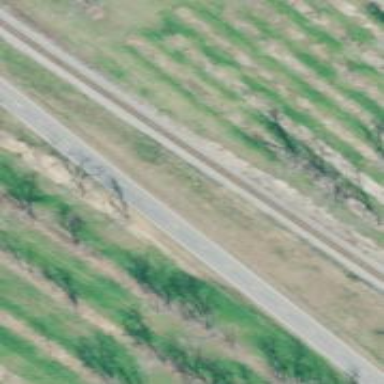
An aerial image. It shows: Railway track.